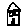
Label: house